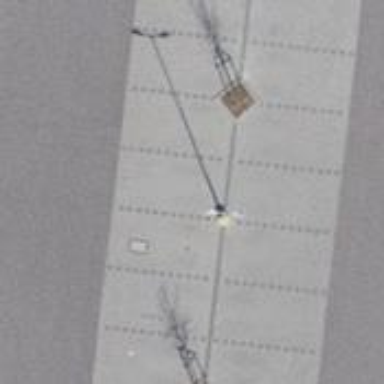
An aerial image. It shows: Support pole.